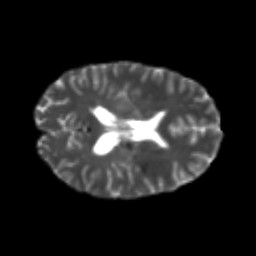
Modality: T2w
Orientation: axial
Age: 24
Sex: female
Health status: healthy
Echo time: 0.074 s